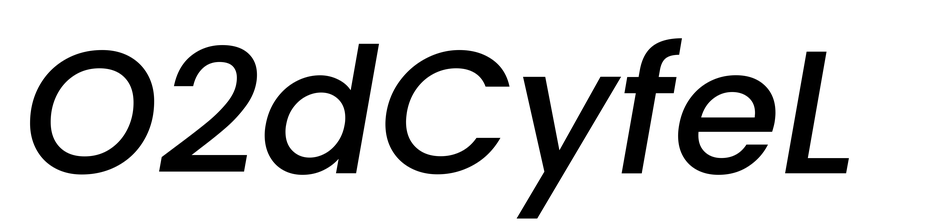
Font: Poppins-MediumItalic